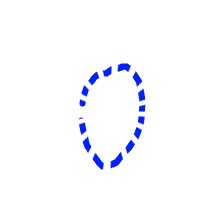
Shape: circle